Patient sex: M
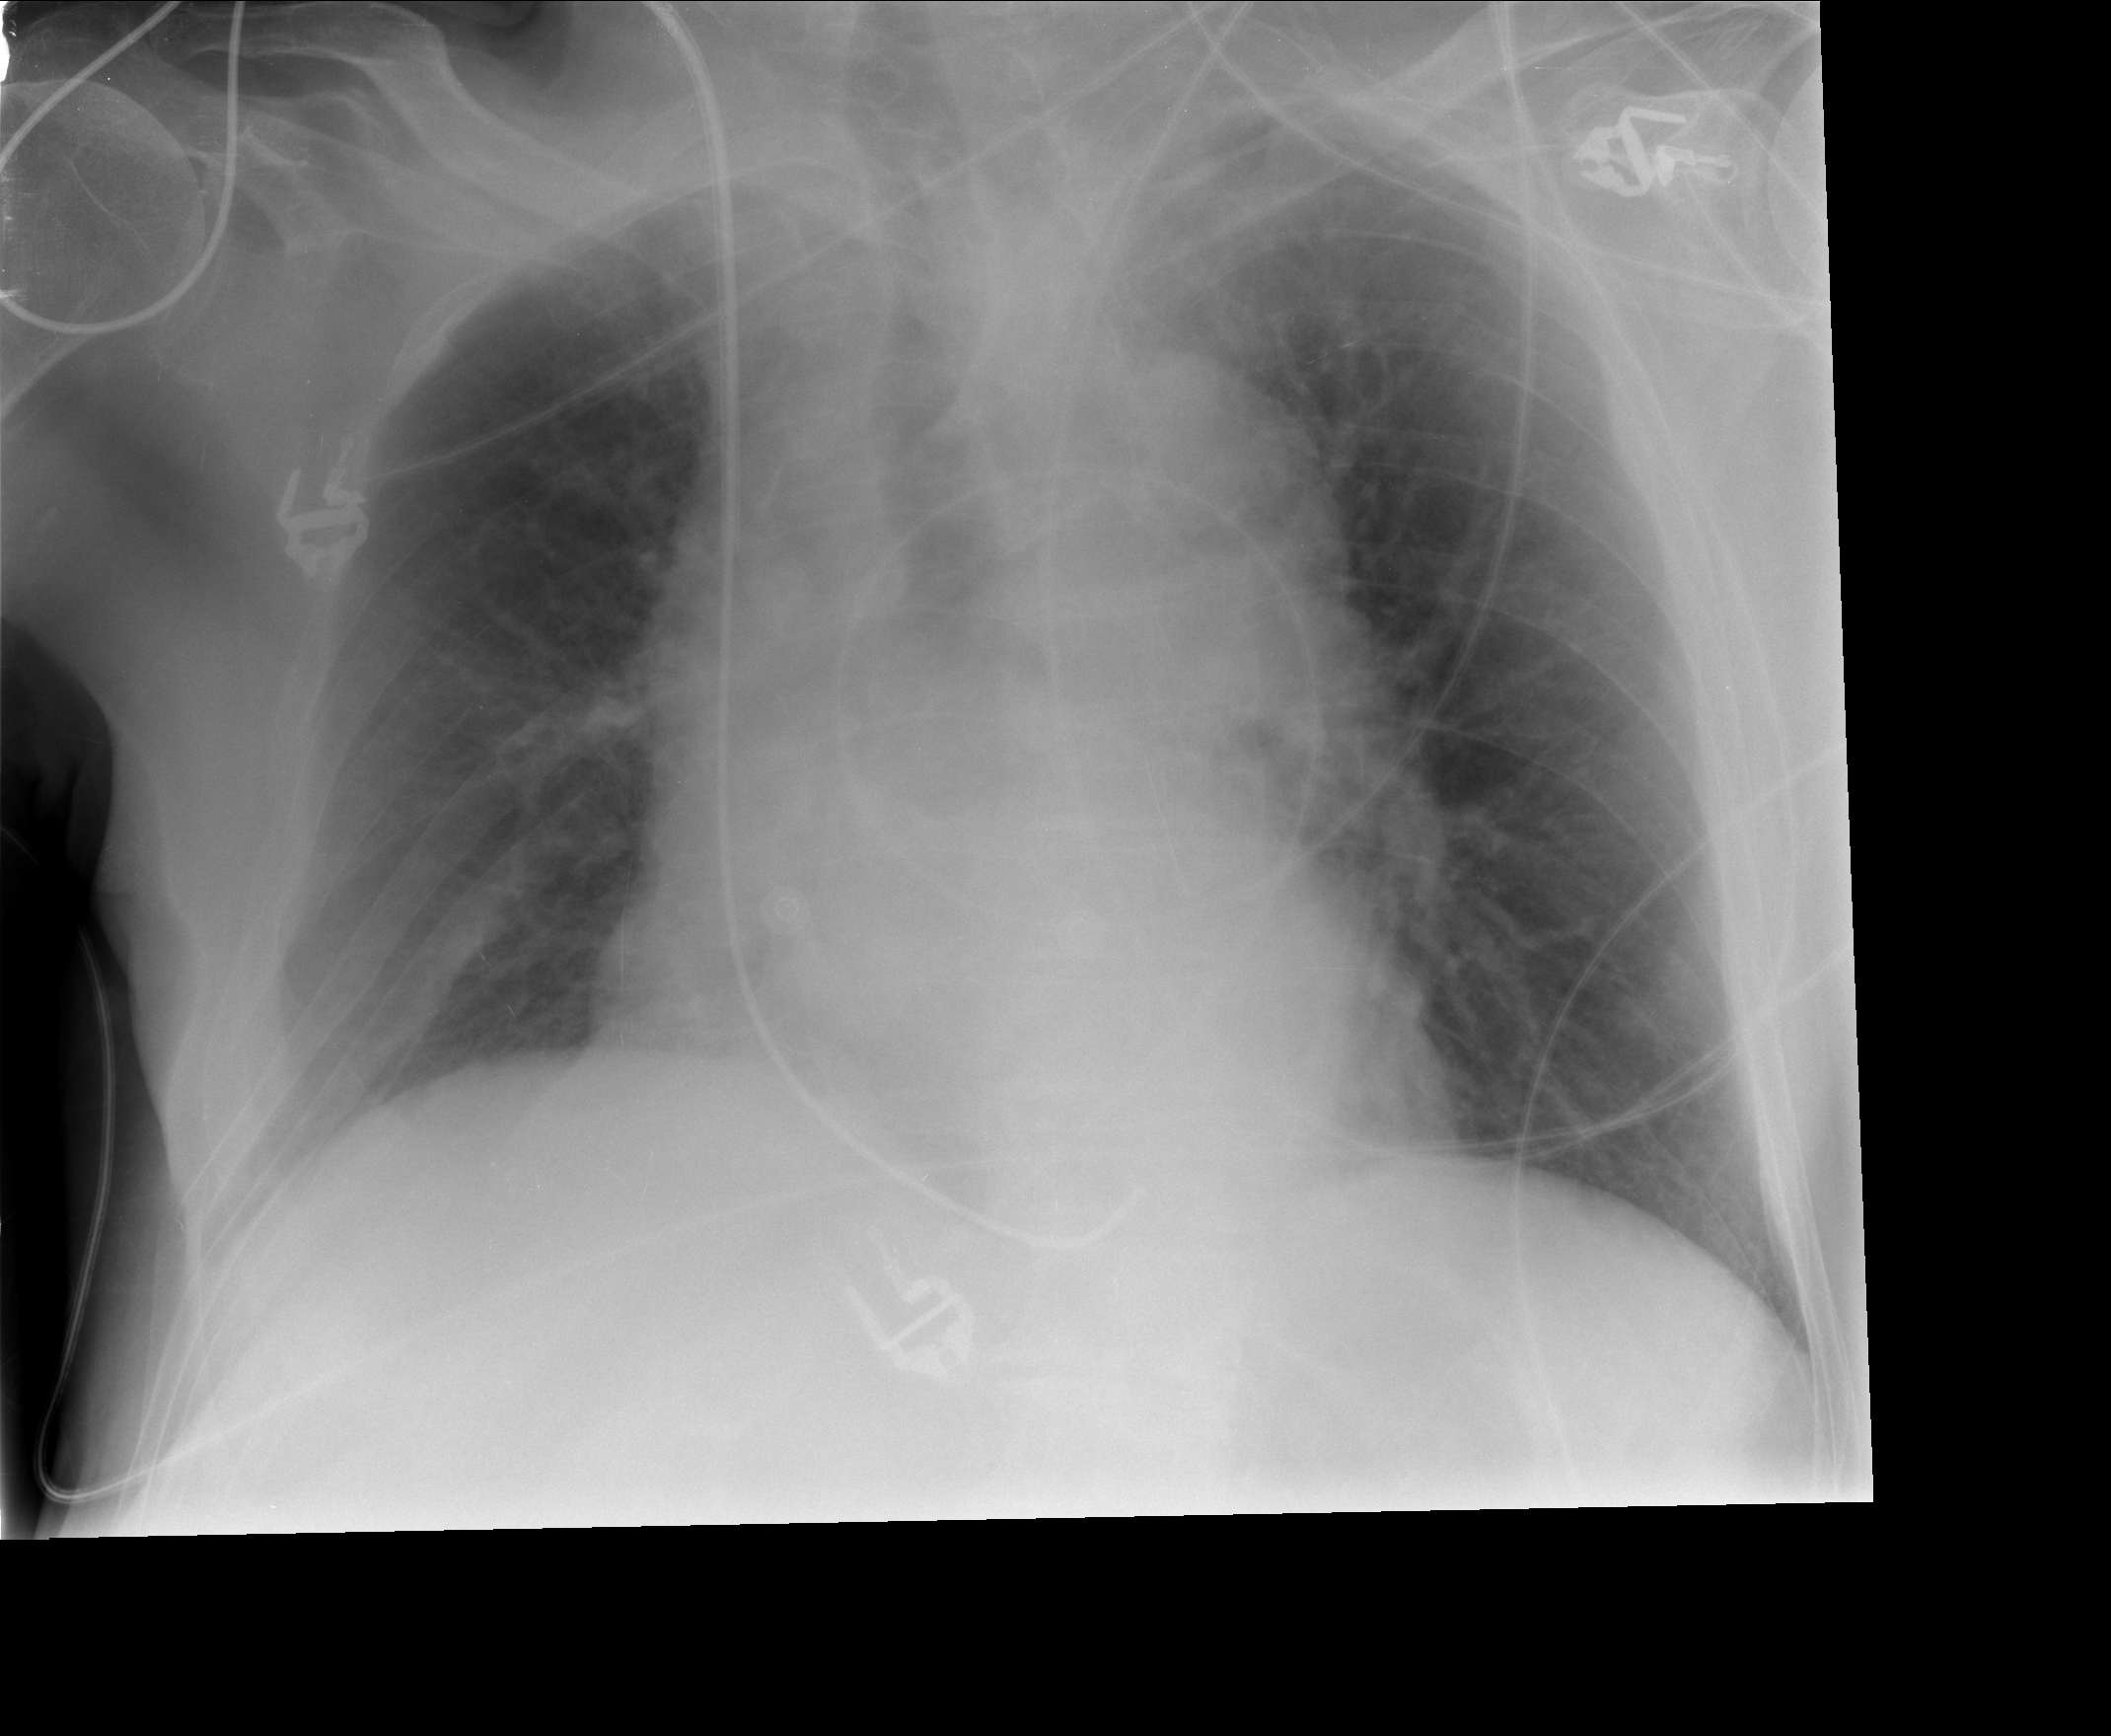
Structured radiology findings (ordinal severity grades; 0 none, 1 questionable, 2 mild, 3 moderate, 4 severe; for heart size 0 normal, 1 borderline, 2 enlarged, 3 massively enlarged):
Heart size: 2
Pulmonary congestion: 2
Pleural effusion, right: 0
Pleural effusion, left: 0
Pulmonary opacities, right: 0
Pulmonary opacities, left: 0
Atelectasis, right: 0
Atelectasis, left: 0